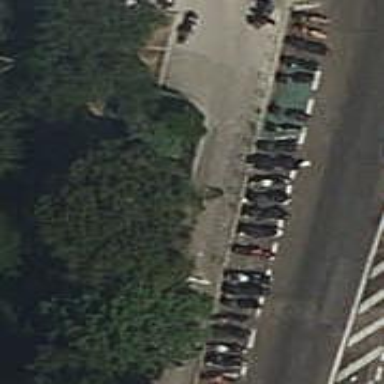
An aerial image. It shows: Motorcycle parking area.